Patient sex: M
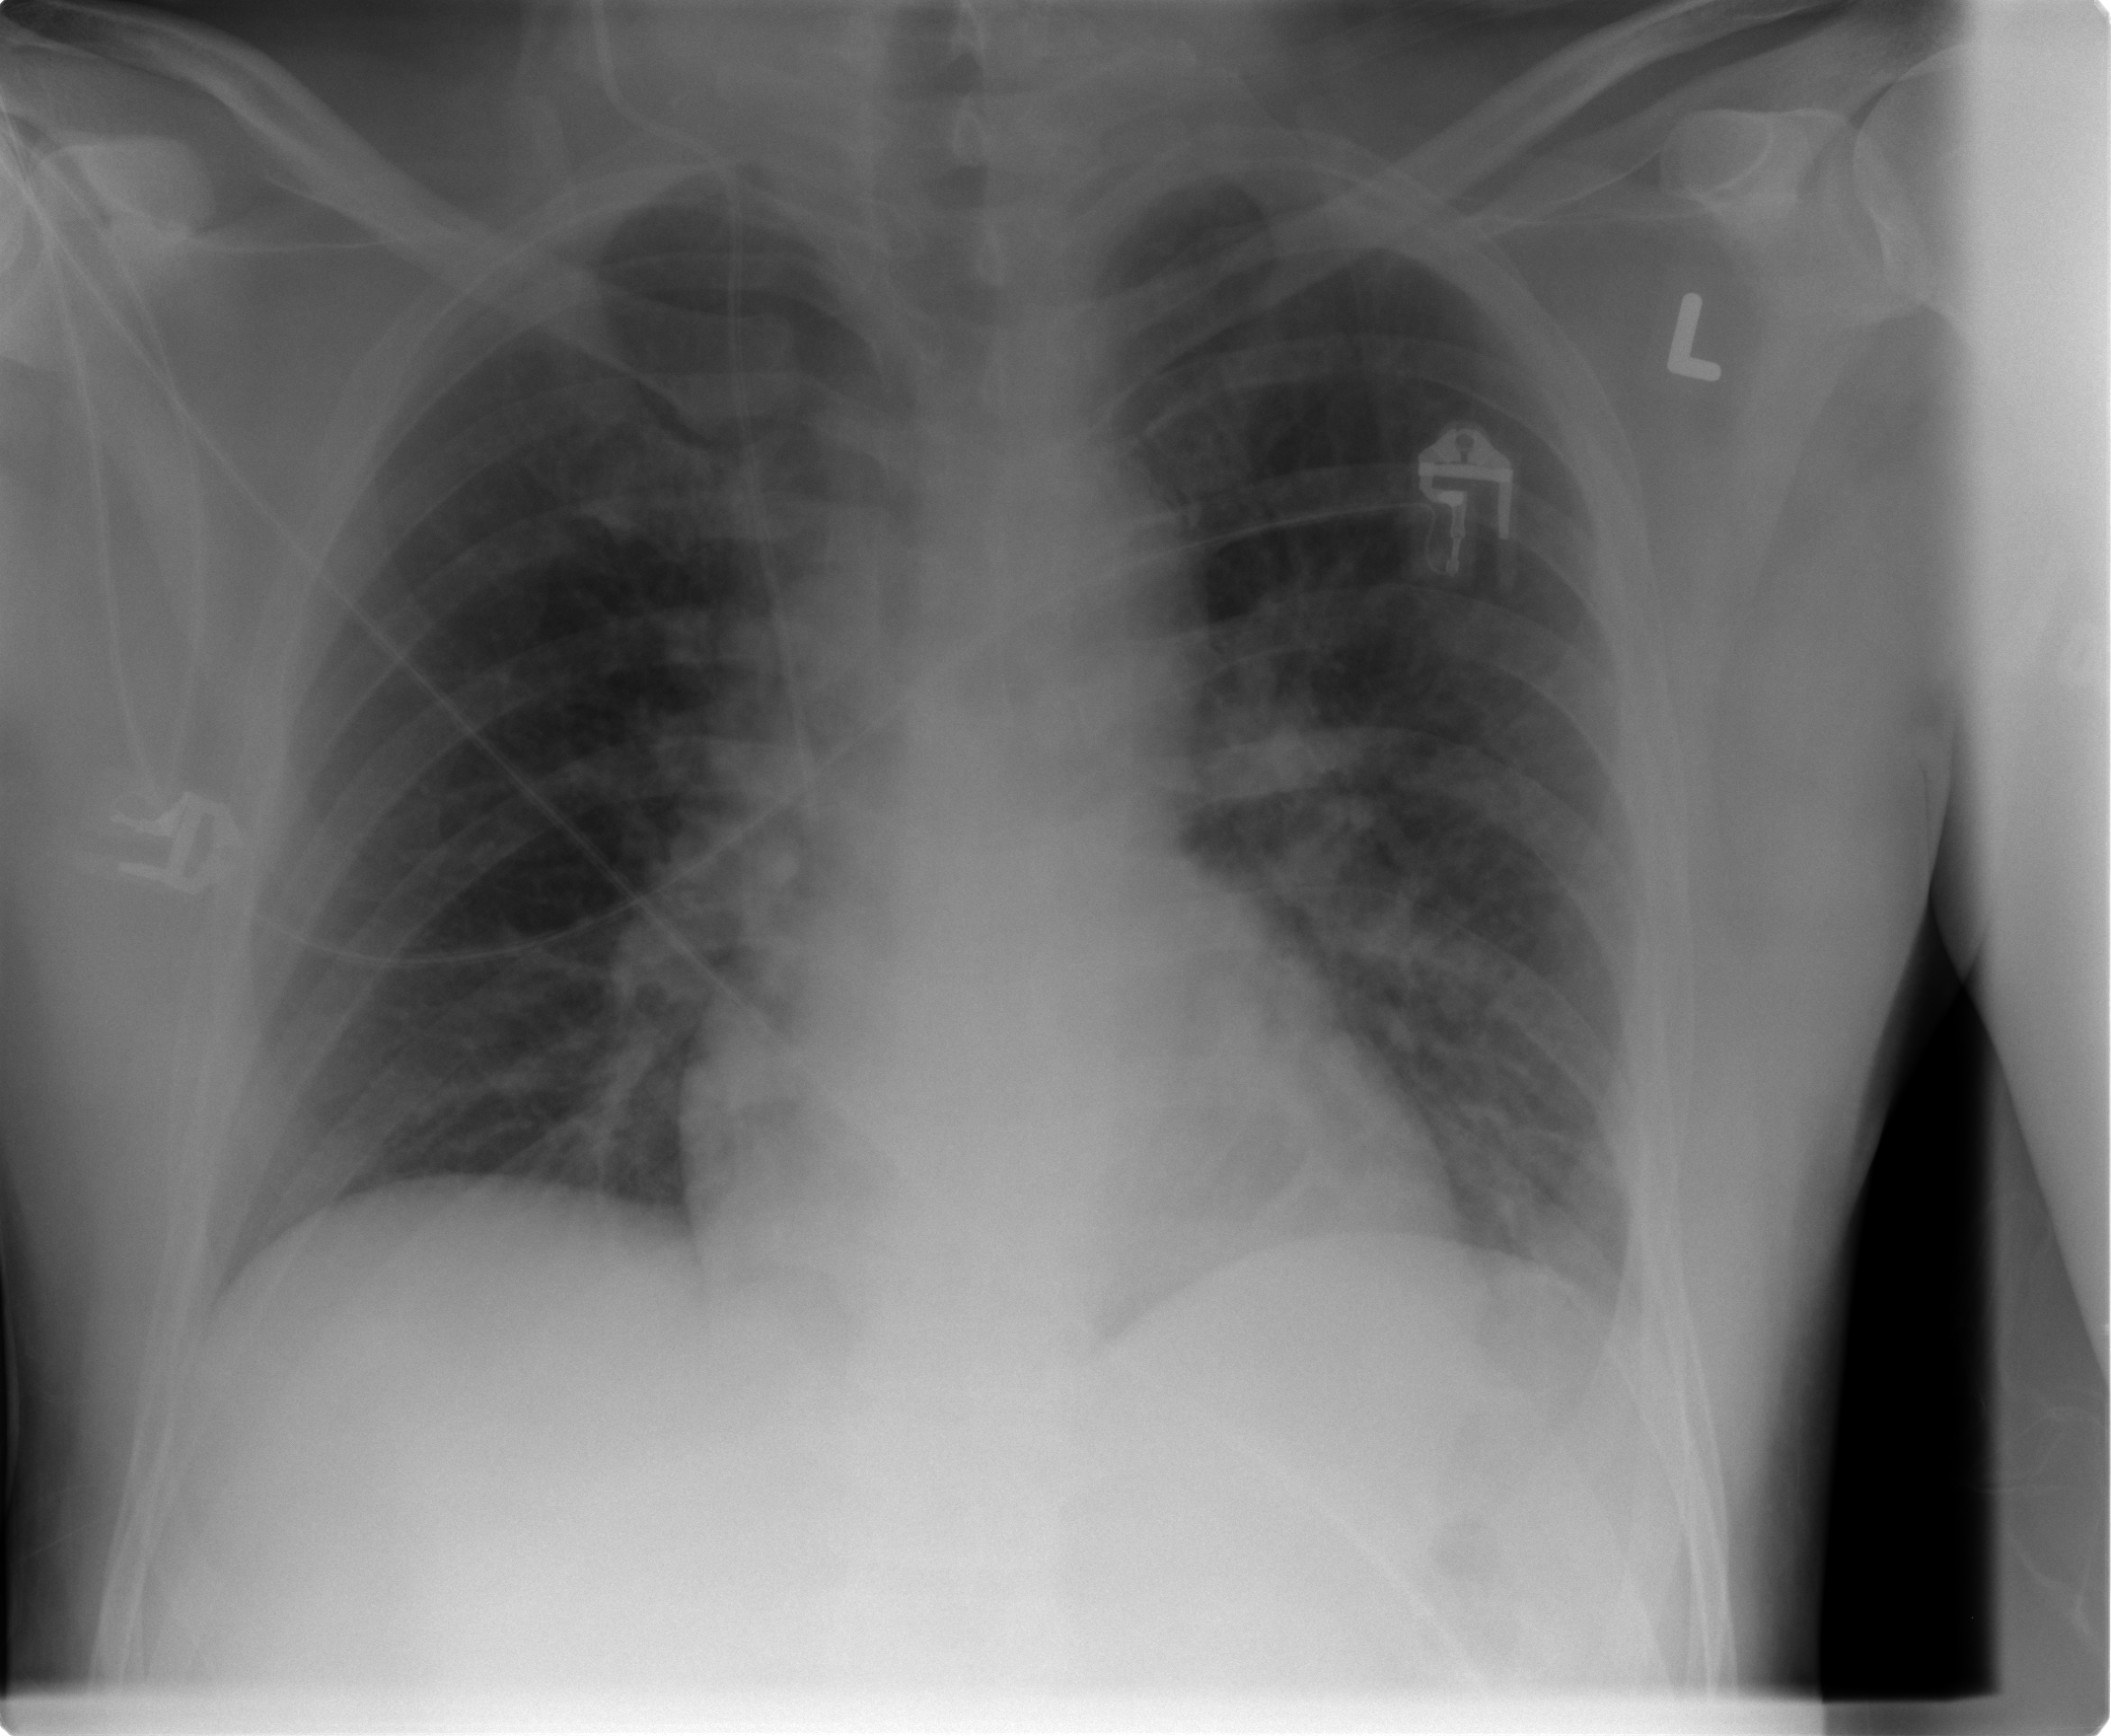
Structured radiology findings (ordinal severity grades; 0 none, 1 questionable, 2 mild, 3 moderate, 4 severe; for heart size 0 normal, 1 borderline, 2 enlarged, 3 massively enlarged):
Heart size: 0
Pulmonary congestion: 0
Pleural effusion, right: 0
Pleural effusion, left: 1
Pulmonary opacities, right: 0
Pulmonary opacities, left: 1
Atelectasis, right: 0
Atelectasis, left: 2